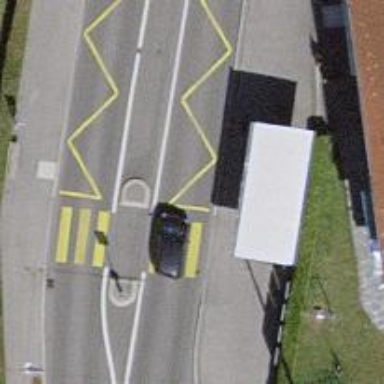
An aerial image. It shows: Marked crossing on footway. The crossing has visible markings.